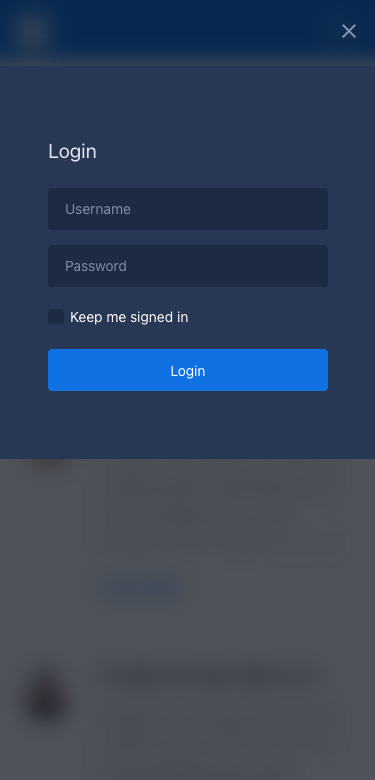
Text in this UI design:
Username
Password
Keep me signed in
Login
Login